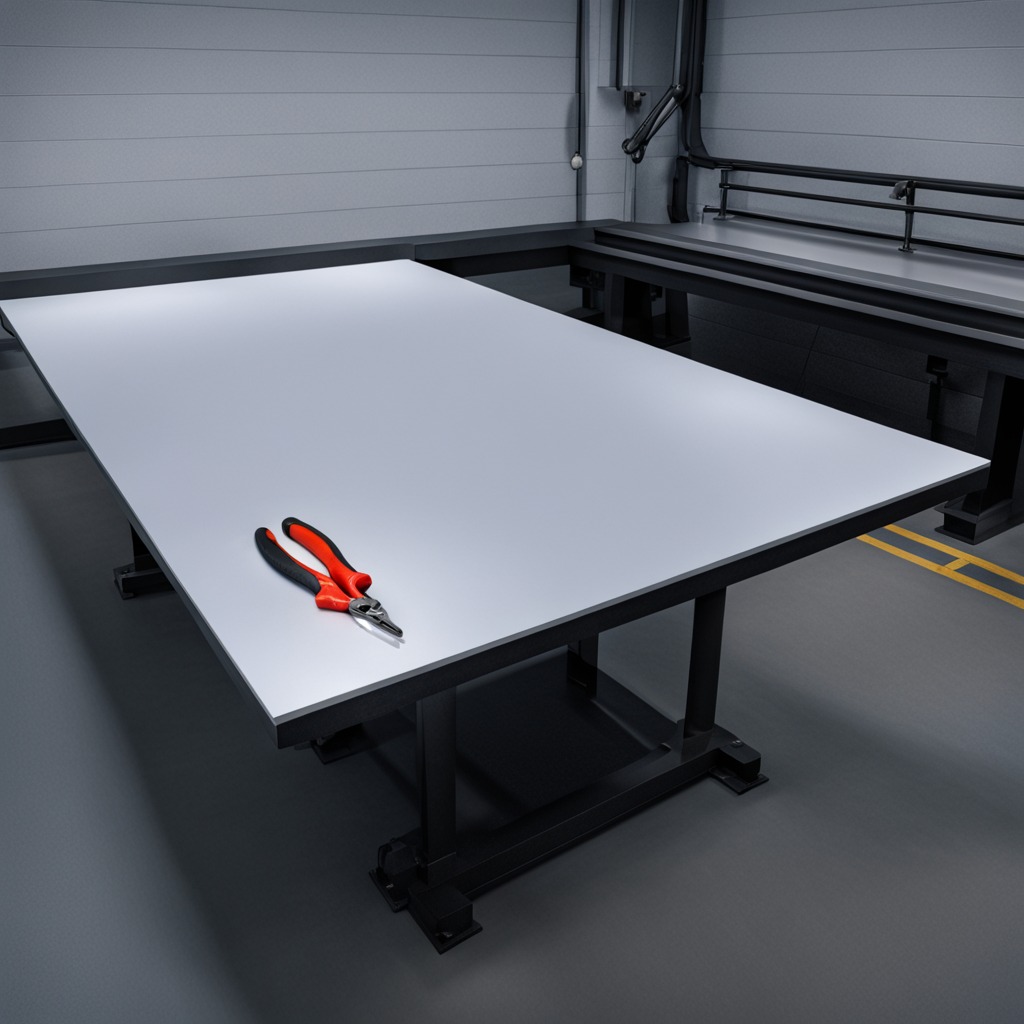
A plier is lying on the tabletop.